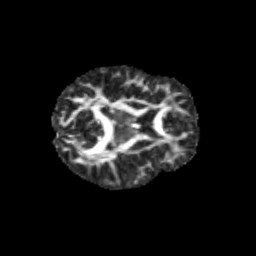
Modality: FA
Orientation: axial
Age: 13
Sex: female
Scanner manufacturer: siemens
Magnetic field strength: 3 T
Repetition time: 3.8 s
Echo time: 0.07 s